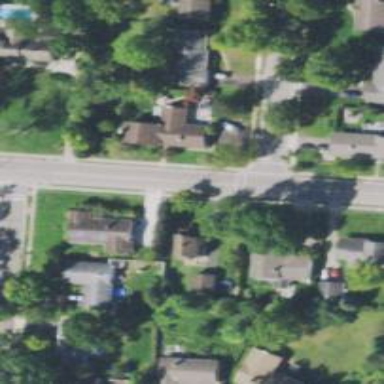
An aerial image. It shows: Residential driveway.